Current action and preconditions to check: trajectory_clear

Your task: For each precondition in the list above, predict whether it will hold at this action.

Consider the current scene as observed from the mobile robot's camera, and analyze the predicted future states of all dynamic agents (e.g., people, animals, vehicles, or any moving entities) within the NEXT SECOND.

IMPORTANT: Only answer "very likely" if you are absolutely certain—based on strong, clear evidence—that a dynamic agent will violate the precondition in the predicted future state. Do NOT answer "very likely" for unlikely, ambiguous, or low-probability risks.

Ask yourself for each precondition: Is there a high probability, with clear and convincing evidence, that the predicted future states of any dynamic agent will interfere with the predicted future state of the currently executing action within the NEXT SECOND, causing that precondition to fail?

Assess the risk level based on these predictions. Use "likely" or "very likely" if motions create a clear risk of interference.

Use "neutral" or "improbable" if agents are nearby but their predicted paths are clearly diverging or non-conflicting.

Failure Risk Categories: "very improbable", "improbable", "neutral", "likely", "very likely"

Answer Format: Output ONLY the probability_of_failure value from these categories: "very improbable", "improbable", "neutral", "likely", "very likely"

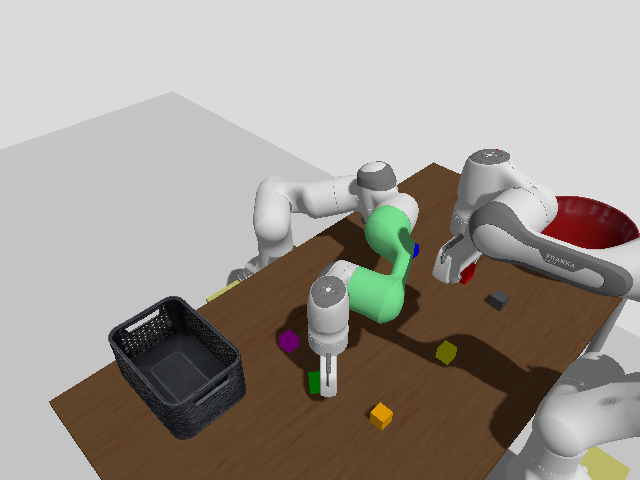

Answer: very improbable